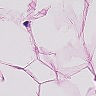
Metastatic tissue present: no